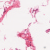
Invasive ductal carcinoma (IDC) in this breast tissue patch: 0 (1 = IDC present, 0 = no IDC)